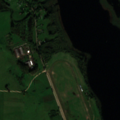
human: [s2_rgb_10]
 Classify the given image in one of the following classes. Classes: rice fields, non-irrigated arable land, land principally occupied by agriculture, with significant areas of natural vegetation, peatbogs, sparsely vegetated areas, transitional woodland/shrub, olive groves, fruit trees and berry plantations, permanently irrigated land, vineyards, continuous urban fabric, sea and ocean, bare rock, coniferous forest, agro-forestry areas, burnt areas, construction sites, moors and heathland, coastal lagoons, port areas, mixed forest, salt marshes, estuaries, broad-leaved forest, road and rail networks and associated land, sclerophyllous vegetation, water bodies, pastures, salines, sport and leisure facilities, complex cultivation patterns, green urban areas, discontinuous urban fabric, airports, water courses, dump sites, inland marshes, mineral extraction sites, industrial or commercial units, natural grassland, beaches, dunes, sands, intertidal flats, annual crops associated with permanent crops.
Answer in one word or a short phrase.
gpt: sport and leisure facilities, pastures, complex cultivation patterns, land principally occupied by agriculture, with significant areas of natural vegetation, mixed forest, water bodies